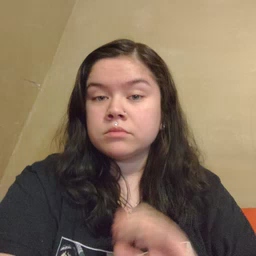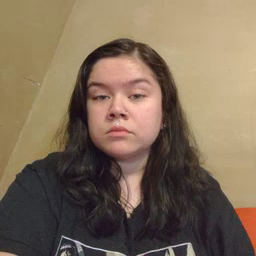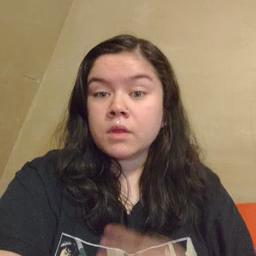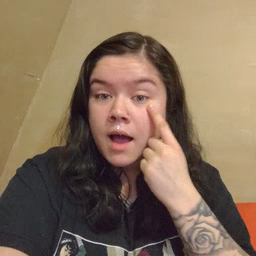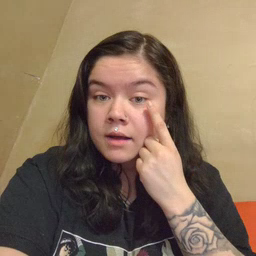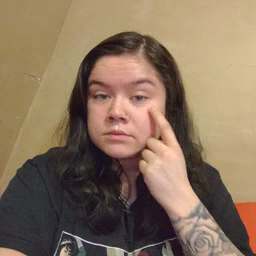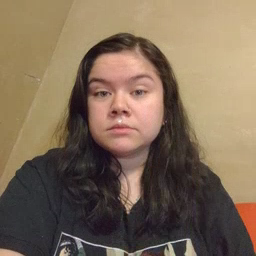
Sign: eye